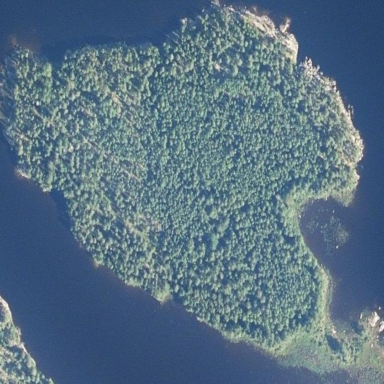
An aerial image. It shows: Islet.